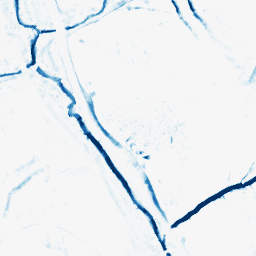
Category: morphological
Decomposition family: morphological_diamond
Decomposition parameters: operation: closing
radius: 5
Upsampling method: bicubic
Upsampling parameters: scale: 4
Upsampling scale: 4